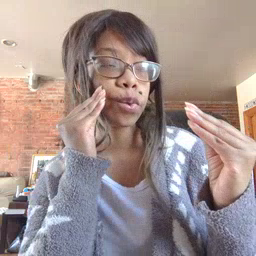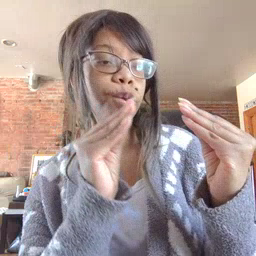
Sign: kiss